Field crop: tomato
Growth stage: 1
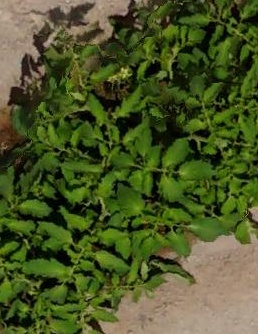
Species: tomato